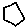
Label: hexagon